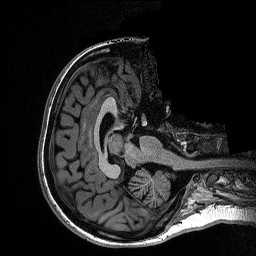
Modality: T1w
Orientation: axial
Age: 20
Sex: female